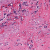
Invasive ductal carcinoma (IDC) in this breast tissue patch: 0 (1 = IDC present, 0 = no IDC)